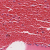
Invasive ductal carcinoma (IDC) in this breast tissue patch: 0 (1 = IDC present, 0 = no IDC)